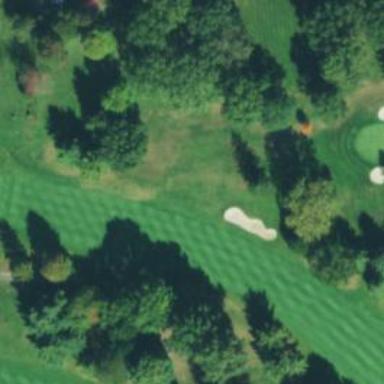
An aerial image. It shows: Golf hole.